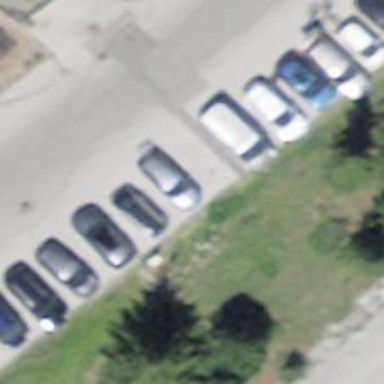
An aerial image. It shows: Charging station.